Question: I need to use SSH to find all files containing a certain string (malware) and delete these files.
This is the command I am using to find and display a list of these malware files:
'''
find * -name '*.php' -exec grep -l "return base64_decode(" {} \;
'''
and I get a list like this:

I want to delete all these files (not just display a list of them).
Basically "find all files that contain a string, and delete those files".
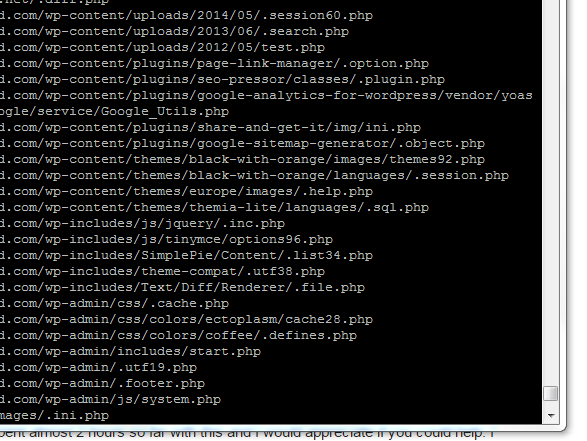
Answer: You can say pipe 'xargs rm' so that the given file names will be removed:
'''
find * -name '*.php' -exec grep -l "return base64_decode(" {} \; | xargs rm
'''
You can also store the current output of 'find' and then loop through the content executing 'rm <file>':
'''
find ... > file
while IFS= read -r file
do
rm "$file"
done < file
'''